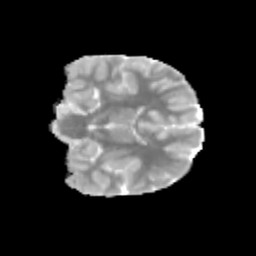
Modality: MD
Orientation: coronal
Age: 11
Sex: male
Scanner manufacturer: siemens
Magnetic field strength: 3 T
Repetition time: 3.8 s
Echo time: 0.07 s